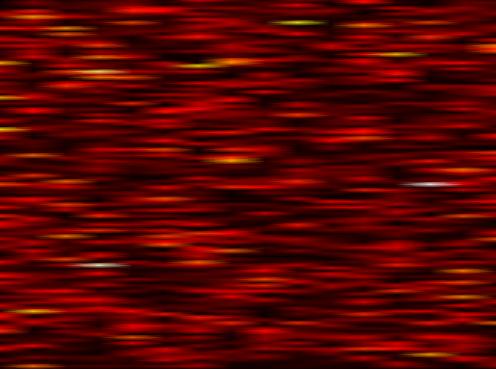
Label: FOFDM